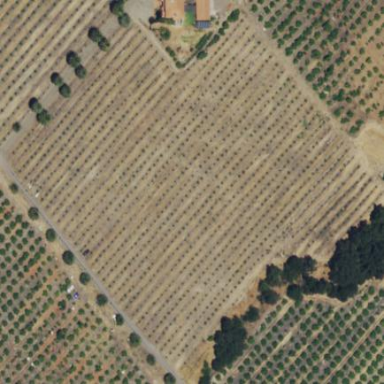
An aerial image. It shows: Orchard.